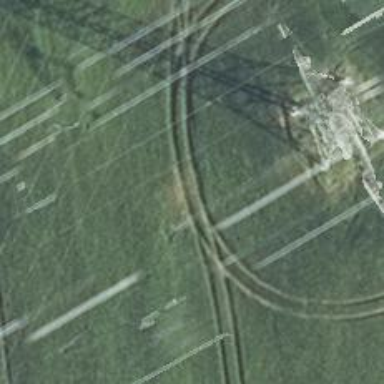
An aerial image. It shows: Historic power tower.